Field crop: maize
Growth stage: 2
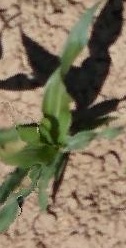
Species: maize